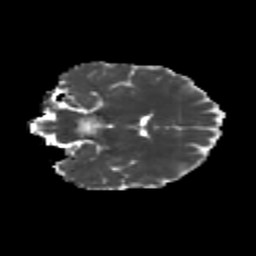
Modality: MD
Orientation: coronal
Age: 31
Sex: female
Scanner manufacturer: siemens
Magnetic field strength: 3 T
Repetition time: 3.5 s
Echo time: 0.104 s